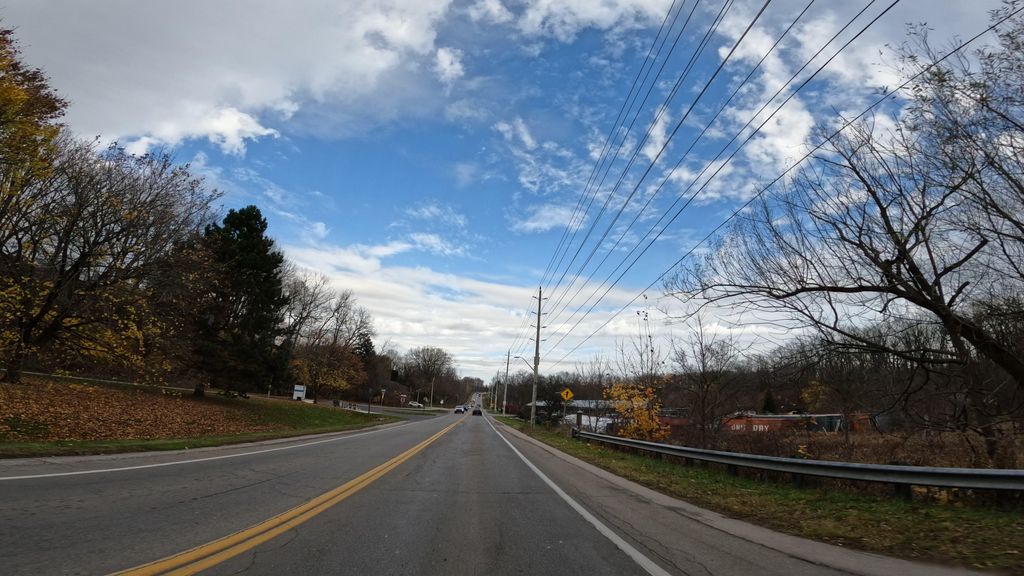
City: hamilton